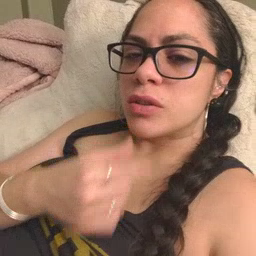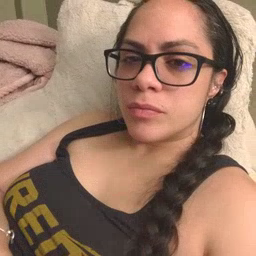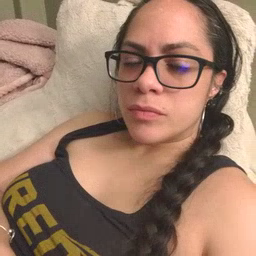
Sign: chin